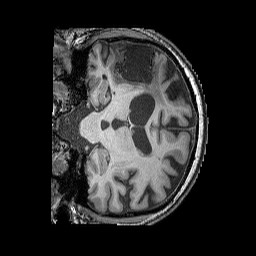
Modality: T1w
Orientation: coronal
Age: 55
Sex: male
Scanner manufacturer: siemens
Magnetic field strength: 3 T
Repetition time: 2.25 s
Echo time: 0.00411 s